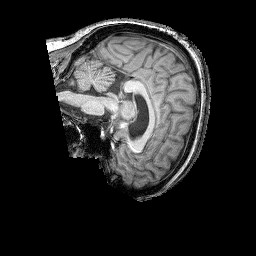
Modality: T1w
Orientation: sagittal
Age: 38
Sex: female
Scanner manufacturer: siemens
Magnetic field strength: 3 T
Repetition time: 2.25 s
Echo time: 0.00411 s